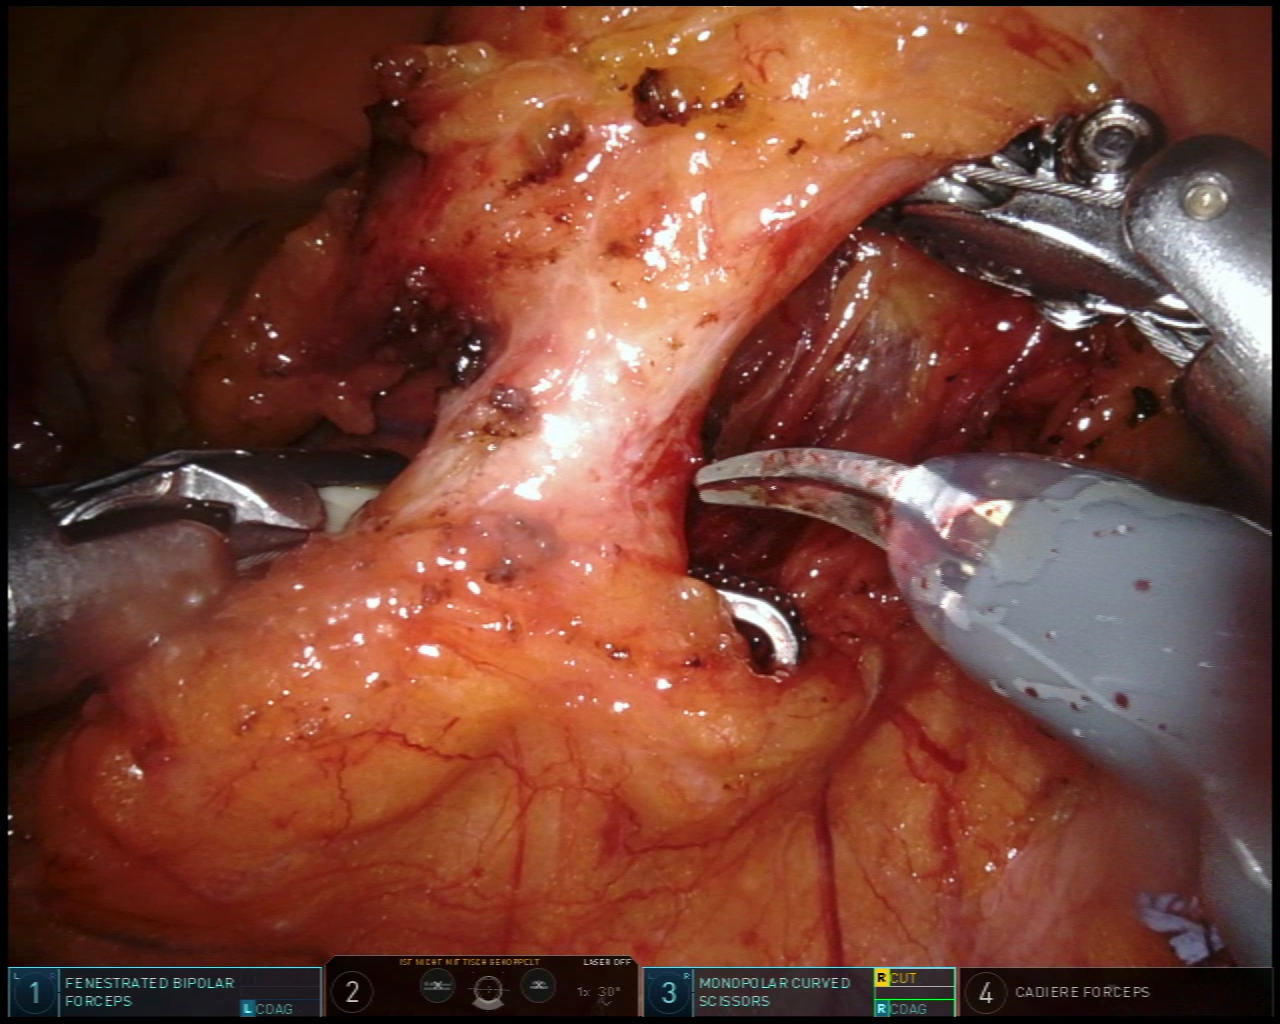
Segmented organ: inferior_mesenteric_artery
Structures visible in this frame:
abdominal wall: no
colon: no
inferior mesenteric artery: yes
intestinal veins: no
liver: no
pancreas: no
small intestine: no
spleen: no
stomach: no
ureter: no
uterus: no
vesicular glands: no